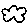
Label: cloud